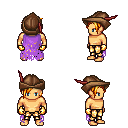
a pixel art fantasy rpg character, male body template, human, tanned skin, maroon tattered cape, gold greaves, light blonde pixie cut hairstyle, leather cap, gold gloves, four views (front, back, left, right), 2x2 character sprite sheet, small pixel art, hard edges, no anti-aliasing